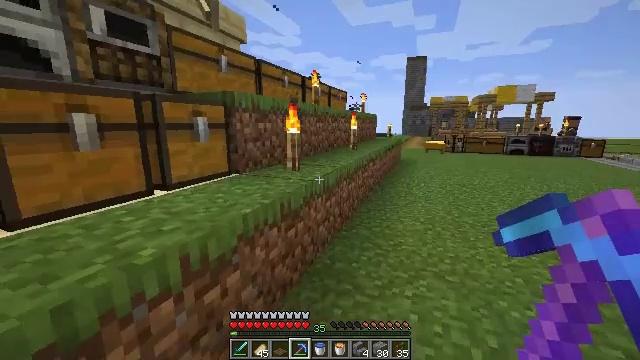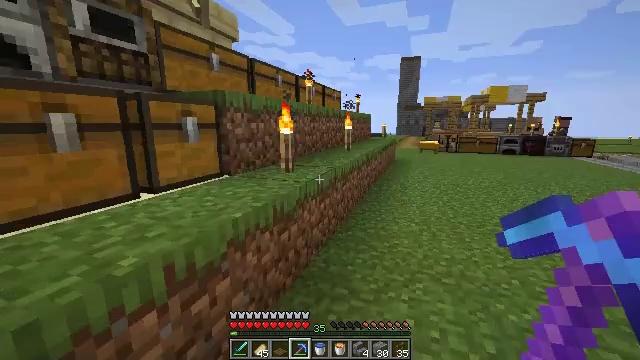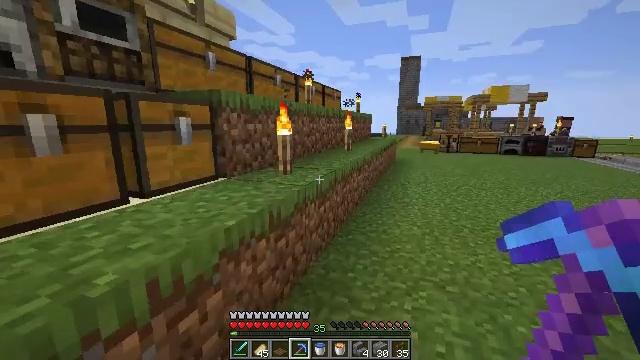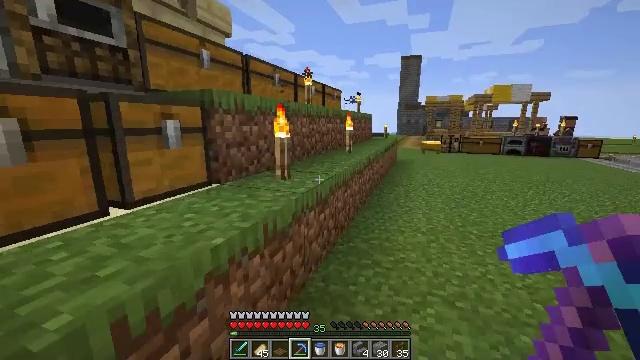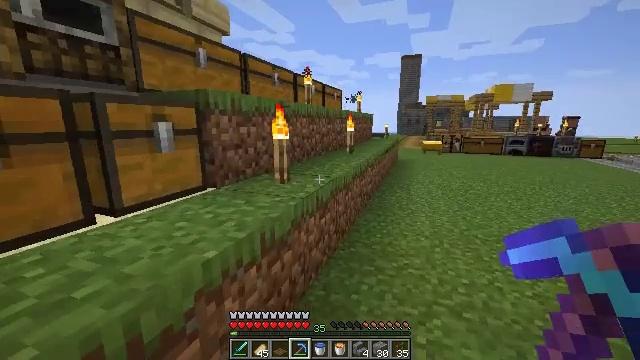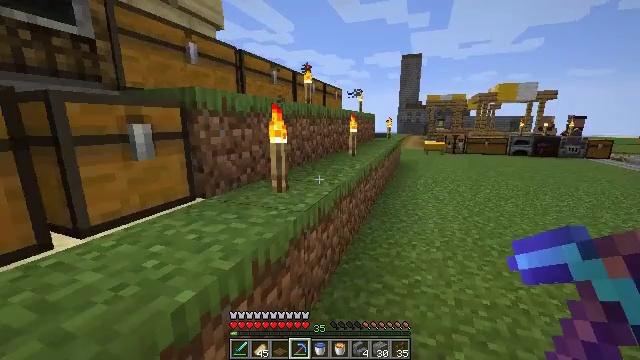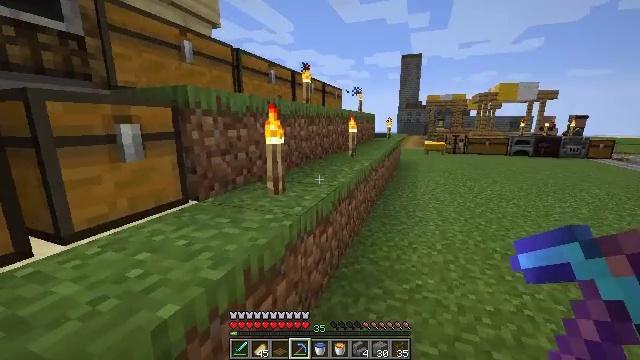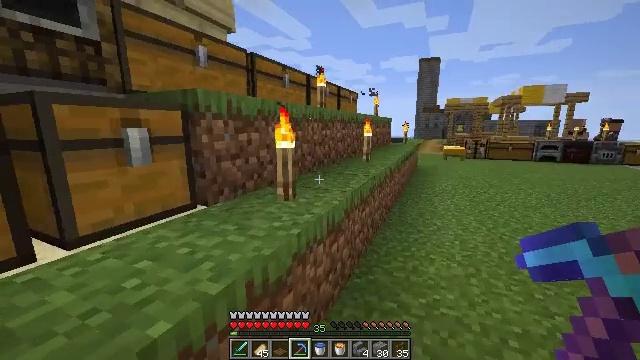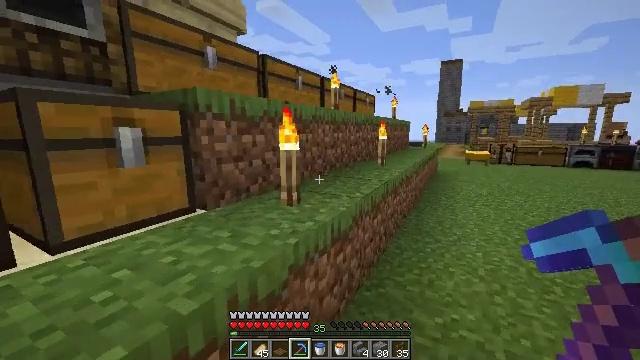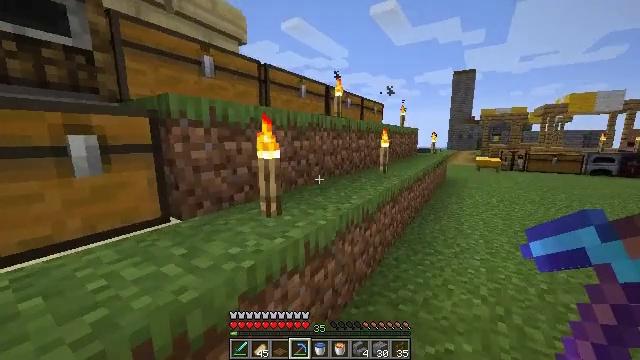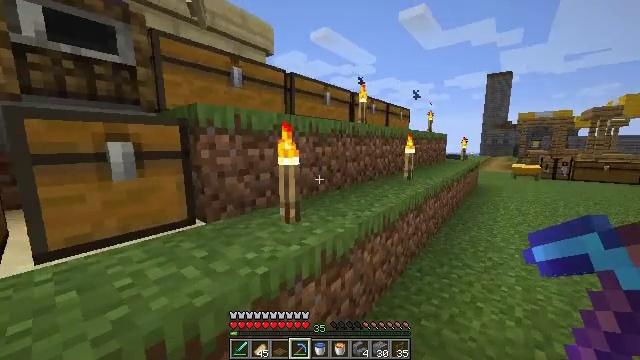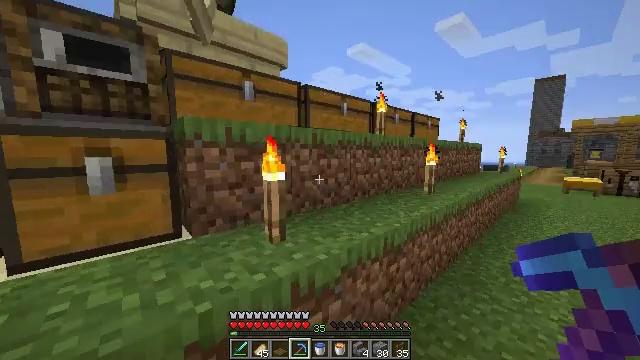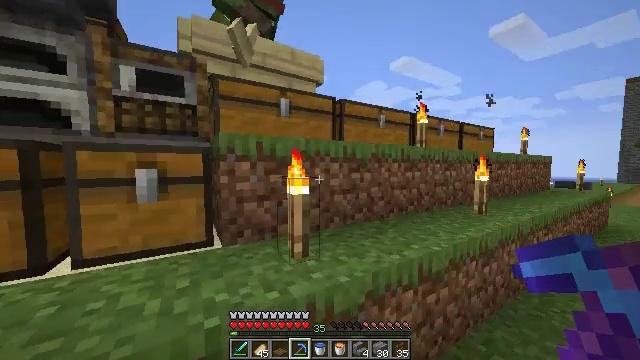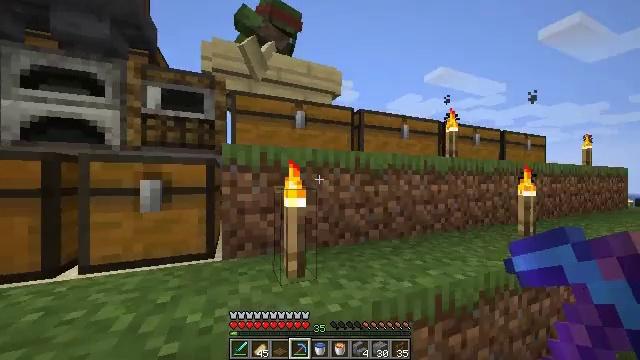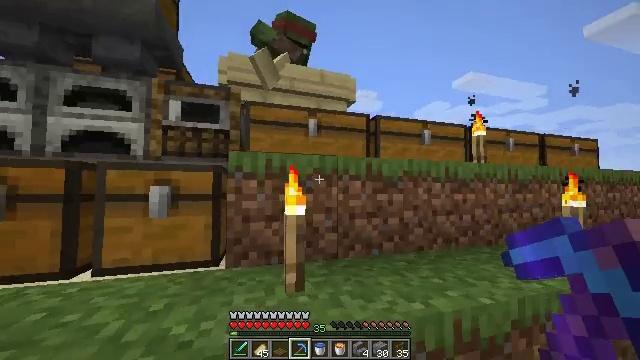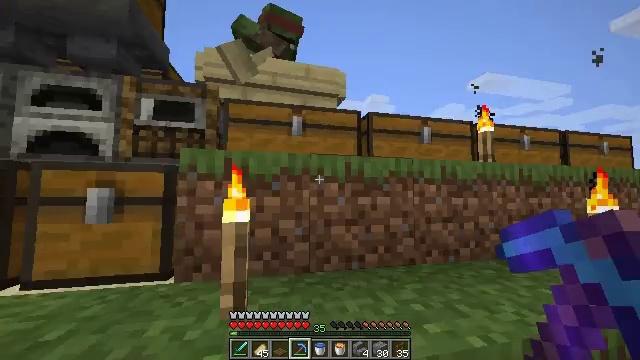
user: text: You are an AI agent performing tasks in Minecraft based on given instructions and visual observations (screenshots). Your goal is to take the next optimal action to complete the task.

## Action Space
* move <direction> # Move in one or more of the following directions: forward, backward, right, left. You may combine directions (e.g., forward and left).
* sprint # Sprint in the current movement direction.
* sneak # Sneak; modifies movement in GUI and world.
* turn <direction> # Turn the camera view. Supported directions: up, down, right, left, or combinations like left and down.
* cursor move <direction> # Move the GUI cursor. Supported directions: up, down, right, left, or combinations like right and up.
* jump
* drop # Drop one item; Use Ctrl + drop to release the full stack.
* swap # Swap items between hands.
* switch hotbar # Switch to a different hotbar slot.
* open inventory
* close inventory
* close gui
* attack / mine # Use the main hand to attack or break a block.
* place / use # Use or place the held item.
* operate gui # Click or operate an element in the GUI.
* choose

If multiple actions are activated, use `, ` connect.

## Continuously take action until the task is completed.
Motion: motion action
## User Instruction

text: Open the crafting grid and craft flint and steel with an iron ingot and flint.
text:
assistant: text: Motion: move forward, turn right
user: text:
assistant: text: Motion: move forward
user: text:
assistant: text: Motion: move forward
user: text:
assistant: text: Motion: move forward
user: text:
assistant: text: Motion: move forward
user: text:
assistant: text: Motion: move forward and move right
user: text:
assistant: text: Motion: move forward and move right, turn left
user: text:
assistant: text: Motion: move forward and move right, sprint, turn left
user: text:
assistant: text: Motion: move forward and move right, sprint, turn left
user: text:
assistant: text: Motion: move forward and move right, sprint, turn left and up
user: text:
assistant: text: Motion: move forward and move right, sprint, turn left and up
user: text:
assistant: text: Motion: move forward and move right, turn left and up
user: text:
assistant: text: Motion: move forward and move right, turn left and up
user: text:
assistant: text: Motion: move forward and move right, turn left and up
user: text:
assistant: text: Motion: move forward and move right, turn left and up
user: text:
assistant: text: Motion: move forward and move right, turn left and up
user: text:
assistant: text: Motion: turn left
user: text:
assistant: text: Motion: turn left
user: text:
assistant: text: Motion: turn left
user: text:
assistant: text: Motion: turn left and down
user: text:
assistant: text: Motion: turn left and down
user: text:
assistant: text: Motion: move left, turn left and down
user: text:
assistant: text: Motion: move forward and move left, turn left
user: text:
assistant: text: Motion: move forward and move left
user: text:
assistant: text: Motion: move forward and move left
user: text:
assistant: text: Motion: move forward and move left
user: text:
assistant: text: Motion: move forward and move left
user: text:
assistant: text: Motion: move forward and move left
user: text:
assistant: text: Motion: move forward and move left, turn right
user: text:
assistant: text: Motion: move forward and move left, turn right